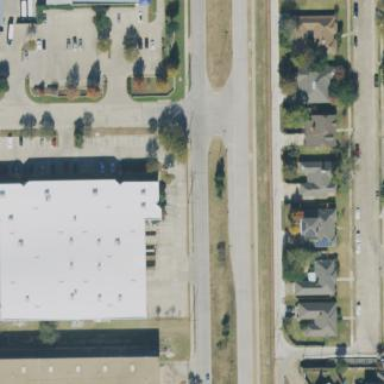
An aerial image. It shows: Warehouse.